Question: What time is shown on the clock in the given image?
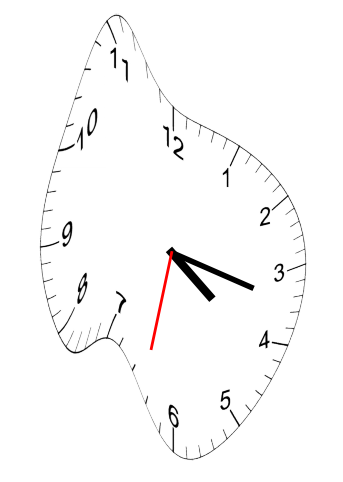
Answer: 04:17:32